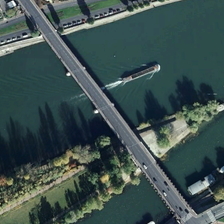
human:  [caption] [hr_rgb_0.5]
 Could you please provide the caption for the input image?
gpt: a long bridge is on a river with an island with green trees in it .

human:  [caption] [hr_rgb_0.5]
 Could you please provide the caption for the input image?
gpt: a long bridge is on a river with an island with green trees in it .

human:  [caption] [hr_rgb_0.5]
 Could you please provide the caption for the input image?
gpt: a long bridge is on a river with an island with green trees in it .

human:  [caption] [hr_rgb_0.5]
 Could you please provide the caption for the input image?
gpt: a long bridge is on a river with an island with green trees in it .

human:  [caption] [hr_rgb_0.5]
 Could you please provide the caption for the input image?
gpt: a long bridge is on a river with an island with green trees in it .